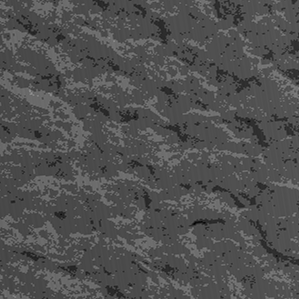
Label: frost